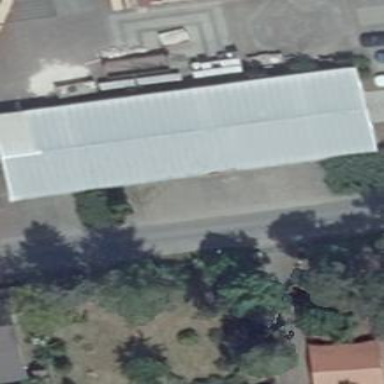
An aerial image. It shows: Industrial building.